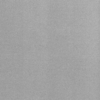
Label: dusty